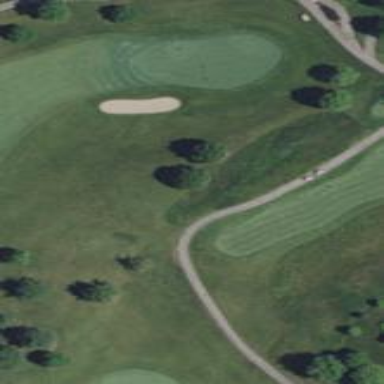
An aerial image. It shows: Grass area designated as golf tee.